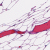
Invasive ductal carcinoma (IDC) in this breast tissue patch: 0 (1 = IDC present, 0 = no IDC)